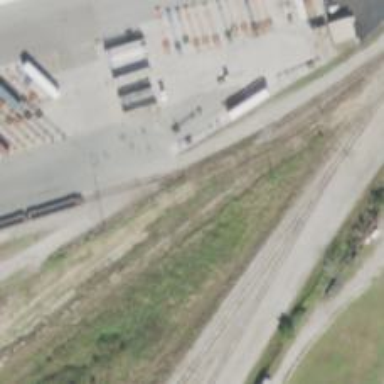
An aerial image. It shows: Unused railway yard.